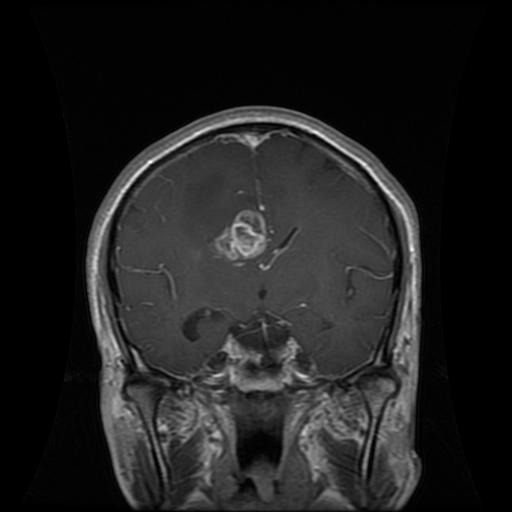
Label: glioma